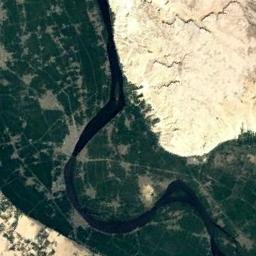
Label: river